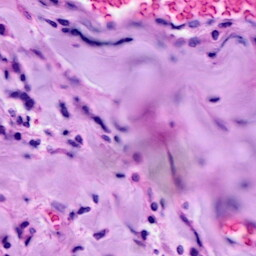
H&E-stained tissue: Breast